Question: actualy im just a newbie programmer and i made my own update javascript function for my program but sadly the codes doesnt update..can anyone help me assist in order my codes work? please.
i want to do is if i change the values in the textboxes and click update it will update.

script:
'''
<script type="text/javascript">
$(document).ready(function() {
$('#updates').click(function() {
$id1 = $('#id1').val();
$di2 = $('#id2').val();
$name1 = $('#name1').val();
$name2 = $('#name2').val();
$optA1 = $('#optA1').val();
$optA2 = $('#optA2').val();
$optB1 = $('#optB1').val();
$optB2 = $('#optB2').val();
$other_qual1 = $('#other_qual1').val();
$other_qual2 = $('#other_qual2').val();
$interview1 = $('#interview1').val();
$interview2 = $('#interview2').val();
$total1 = $('#total1').val();
$total2 = $('#total2').val();
$.ajax({
type: "POST",
cache: false,
url: "update.php",
data: "id1_text="+$name1,
data: "id2_text="+$name1,
data: "name1_text="+$name1,
data: "name2_text="+$name2,
data: "optA1_text="+$optA1,
data: "optA2_text="+$optA2,
data: "optB1_text="+$optB1,
data: "optB2_text="+$optB2,
data: "other_qual1_text="+$other_qual1,
data: "other_qual2_text="+$other_qual2,
data: "interview1_text="+$interview1,
data: "interview2_text="+$interview2,
data: "total1_text="+$total1,
data: "total2_text="+$total2,
success: function(data) {
alert('data has been updated!');
}
});
});
});
</script>
'''
update.php code:
'''
<?php
mysql_connect("localhost","root","") or die ("cant connect to database!");
mysql_select_db("test") or die ("cant find database!");
$id1=$_POST['id1_text'];
$id2=$_POST['id2_text'];
$name1=$_POST['name1_text'];
$name2=$_POST['name2_text'];
$optA1=$_POST['optA1_text'];
$optA2=$_POST['optA2_text'];
$optB1=$_POST['optB1_text'];
$optB2=$_POST['optB2_text'];
$other_qual1=$_POST['other_qual1_text'];
$other_qual2=$_POST['other_qual2_text'];
$interview1=$_POST['interview1_text'];
$interview2=$_POST['interview2_text'];
$total1=$_POST['total1_text'];
$total2=$_POST['total2_text'];
$query1=mysql_query("UPDATE score SET name='$name1', score1='$optA1', score2='optB1', other_qual='$other_qual1', interview='$interview1', total='$total1' WHERE id='$id1'");
$resource1 = mysql_query($query1)
or die (mysql_error());
$query2=mysql_query("UPDATE score SET name='$name2', score1='$optA2', score2='optB2', other_qual='$other_qual2', interview='$interview2', total='$total2' WHERE id='$id2'");
$resource2 = mysql_query($query2)
or die (mysql_error());
?>
'''
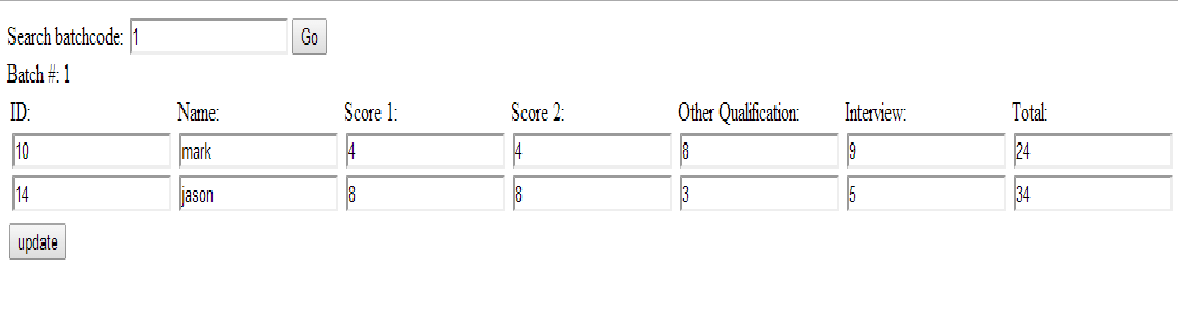
Answer: You had quite a few errors in your code. For example, you had a wrong syntax when you assigned 'data' in the JS-code. It should be in this form:
'''
data: { val:$("#selector").val, val2:$("#selector2").val(), /* etc etc*/ }
'''
# Solution
Try this code:
'''
<script type="text/javascript">
$(document).ready(function () {
$('#updates').click(function (e) {
e.preventDefault();
var id1 = $('#id1').val();
var id2 = $('#id2').val();
var name1 = $('#name1').val();
var name2 = $('#name2').val();
var optA1 = $('#optA1').val();
var optA2 = $('#optA2').val();
var optB1 = $('#optB1').val();
var optB2 = $('#optB2').val();
var other_qual1 = $('#other_qual1').val();
var other_qual2 = $('#other_qual2').val();
var interview1 = $('#interview1').val();
var interview2 = $('#interview2').val();
var total1 = $('#total1').val();
var total2 = $('#total2').val();
$.ajax({
type: "POST",
cache: false,
url: "update.php",
data: {
id1_text: name1,
id2_text: name1,
name1_text: name1,
name2_text: name2,
optA1_text: optA1,
optA2_text: optA2,
optB1_text: optB1,
optB2_text: optB2,
other_qual1_text: other_qual1,
other_qual2_text: other_qual2,
interview1_text: interview1,
interview2_text: interview2,
total1_text: total1,
total2_text: total2
},
success: function (data) {
alert('data has been updated!');
}
});
});
});
</script>
'''
'''
<?php
if (isset($_POST['id1_text'])) {
mysql_connect("localhost", "root", "") or die("cant connect to database!");
mysql_select_db("test") or die("cant find database!");
$id1 = $_POST['id1_text'];
$id2 = $_POST['id2_text'];
$name1 = $_POST['name1_text'];
$name2 = $_POST['name2_text'];
$optA1 = $_POST['optA1_text'];
$optA2 = $_POST['optA2_text'];
$optB1 = $_POST['optB1_text'];
$optB2 = $_POST['optB2_text'];
$other_qual1 = $_POST['other_qual1_text'];
$other_qual2 = $_POST['other_qual2_text'];
$interview1 = $_POST['interview1_text'];
$interview2 = $_POST['interview2_text'];
$total1 = $_POST['total1_text'];
$total2 = $_POST['total2_text'];
$query1 = mysql_query("UPDATE score SET name=$name1, score1=$optA1, score2=$optB1, other_qual=$other_qual1, interview=$interview1, total=$total1 WHERE id=$id1");
$resource1 = mysql_query($query1) or die(mysql_error());
$query2 = mysql_query("UPDATE score SET name=$name2, score1=$optA2, score2=optB2, other_qual=$other_qual2, interview=$interview2, total=$total2 WHERE id=$id2");
$resource2 = mysql_query($query2) or die(mysql_error());
}
?>
'''